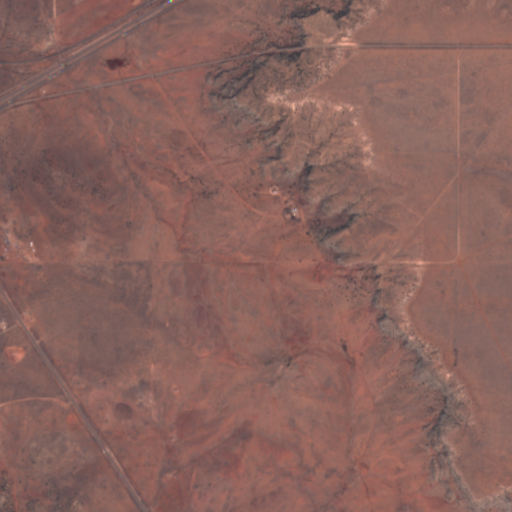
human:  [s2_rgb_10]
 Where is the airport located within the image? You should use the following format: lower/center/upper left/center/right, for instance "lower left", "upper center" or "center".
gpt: The airport is located in the lower left of the image.
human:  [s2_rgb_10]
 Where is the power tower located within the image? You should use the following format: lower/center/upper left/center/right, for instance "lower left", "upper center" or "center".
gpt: The power tower is located in the upper of the image.
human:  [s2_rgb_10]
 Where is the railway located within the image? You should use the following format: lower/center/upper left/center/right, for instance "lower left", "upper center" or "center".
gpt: The railway is located in the upper left of the image.
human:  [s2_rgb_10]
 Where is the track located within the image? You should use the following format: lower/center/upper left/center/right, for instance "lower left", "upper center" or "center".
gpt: There is no track in the image.